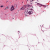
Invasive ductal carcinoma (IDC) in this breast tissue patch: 0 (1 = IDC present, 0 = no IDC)